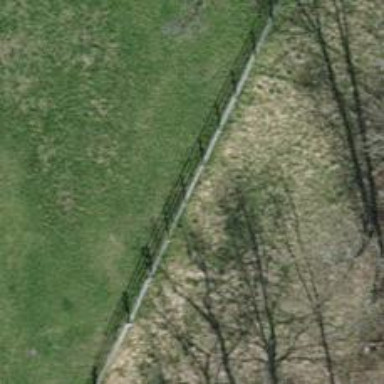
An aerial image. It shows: Fence is in the image.